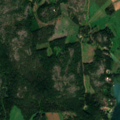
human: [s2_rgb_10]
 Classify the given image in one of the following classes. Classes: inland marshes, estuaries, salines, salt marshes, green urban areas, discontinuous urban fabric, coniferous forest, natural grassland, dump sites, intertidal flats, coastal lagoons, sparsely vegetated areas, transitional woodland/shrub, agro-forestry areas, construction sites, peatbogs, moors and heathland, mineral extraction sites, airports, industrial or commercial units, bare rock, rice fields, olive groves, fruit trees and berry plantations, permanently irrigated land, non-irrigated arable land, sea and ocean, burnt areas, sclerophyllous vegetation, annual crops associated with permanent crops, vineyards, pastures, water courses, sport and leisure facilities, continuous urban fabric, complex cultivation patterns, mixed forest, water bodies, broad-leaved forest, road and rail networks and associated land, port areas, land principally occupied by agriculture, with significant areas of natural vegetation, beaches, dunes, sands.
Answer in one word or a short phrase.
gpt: non-irrigated arable land, land principally occupied by agriculture, with significant areas of natural vegetation, mixed forest, sea and ocean